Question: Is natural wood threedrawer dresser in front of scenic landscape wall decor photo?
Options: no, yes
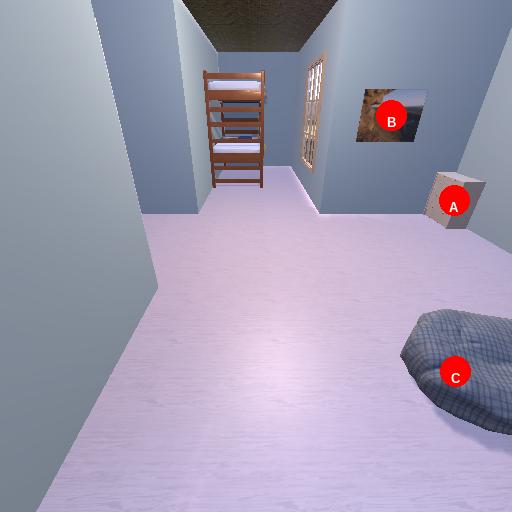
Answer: no